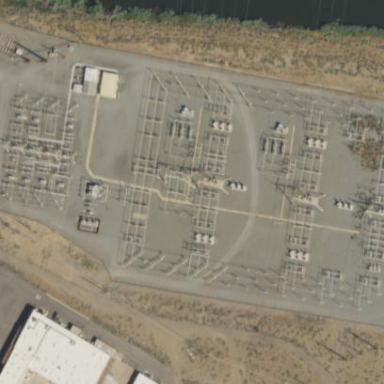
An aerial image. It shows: Power substation.